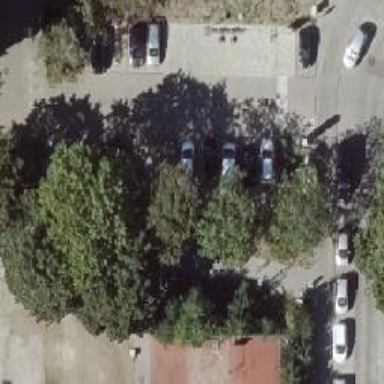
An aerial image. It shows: Car rental facility.